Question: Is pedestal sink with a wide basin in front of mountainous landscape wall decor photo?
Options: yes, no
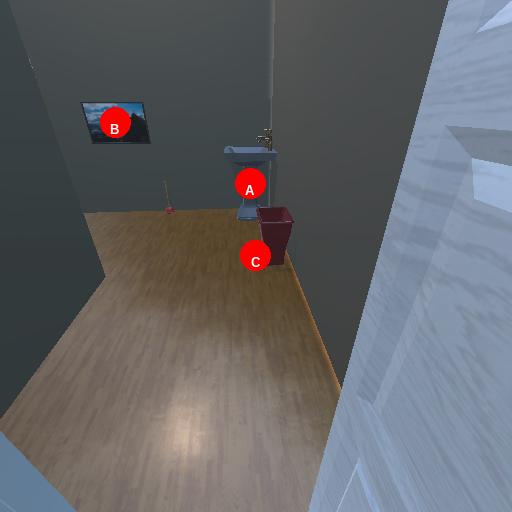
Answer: yes